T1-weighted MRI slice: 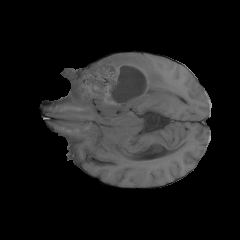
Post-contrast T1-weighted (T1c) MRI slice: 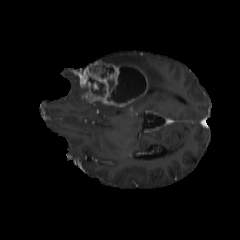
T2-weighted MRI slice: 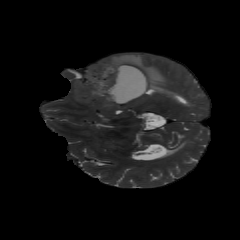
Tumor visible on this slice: yes